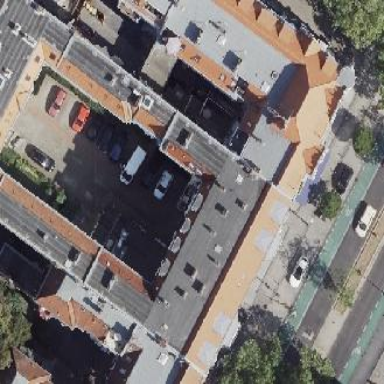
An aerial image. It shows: Building consisting of apartments.